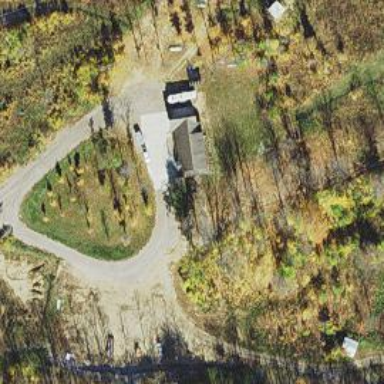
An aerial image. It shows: Driveway.